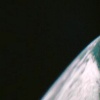
Label: space